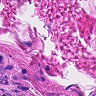
Metastatic tissue present: no